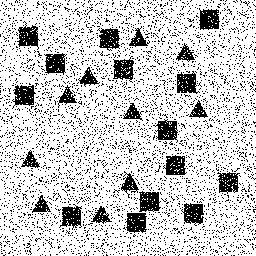
Squares: 14
Triangles: 10
Stars: 0
Total shapes: 24